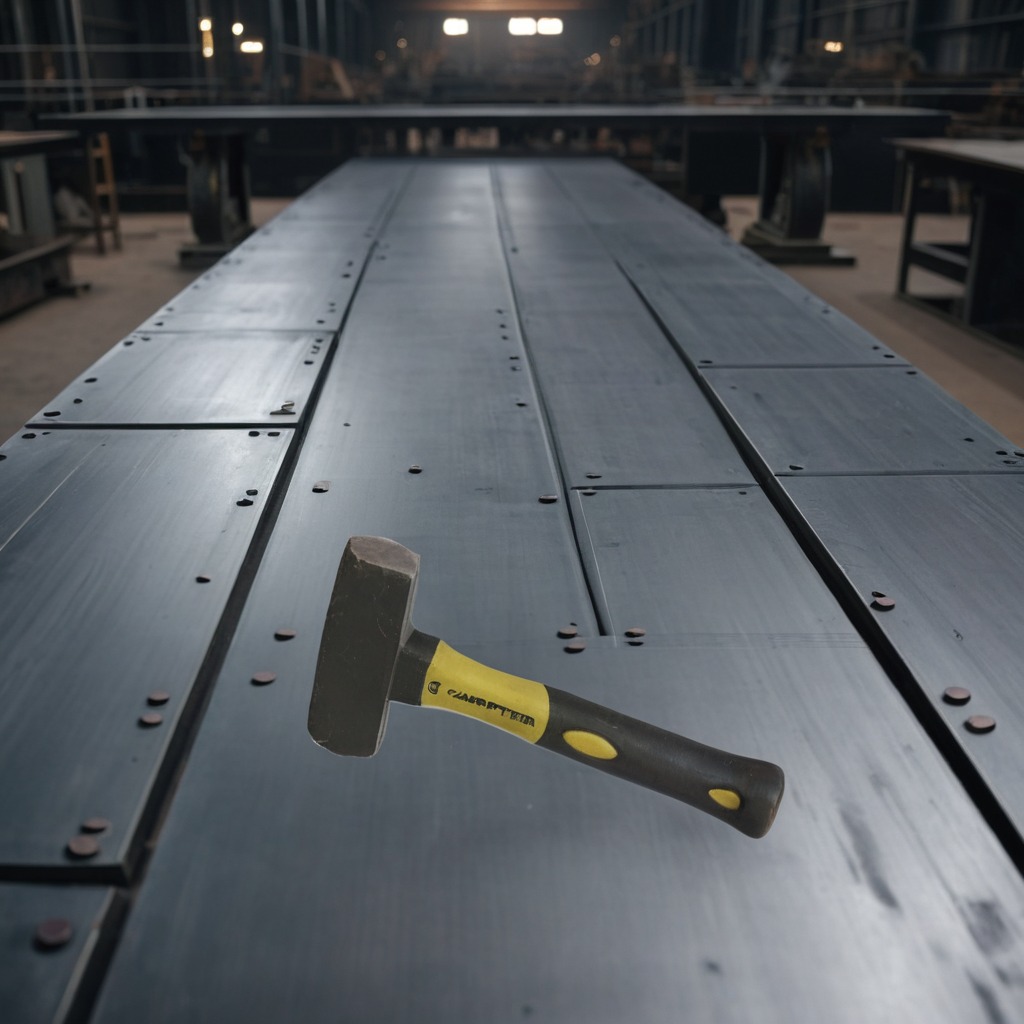
A hammer is lying on the cold steel table in a mining workshop.